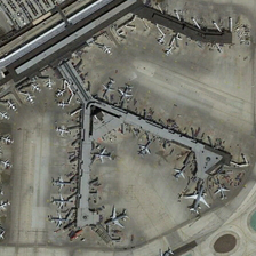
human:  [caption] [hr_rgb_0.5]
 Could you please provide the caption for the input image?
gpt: Beside the gray road, the airport was packed with planes.

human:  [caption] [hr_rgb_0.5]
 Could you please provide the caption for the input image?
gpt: Next to the gray road is an airport full of planes.

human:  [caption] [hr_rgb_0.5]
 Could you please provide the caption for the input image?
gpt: The gray Y-shaped building is especially striking.

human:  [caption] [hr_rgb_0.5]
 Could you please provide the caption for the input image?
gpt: The gray y-shaped buildings are especially conspicuous.

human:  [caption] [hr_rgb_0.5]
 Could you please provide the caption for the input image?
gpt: The two roads were lined with white planes .